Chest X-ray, PA view. Patient: 33 years old, sex F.
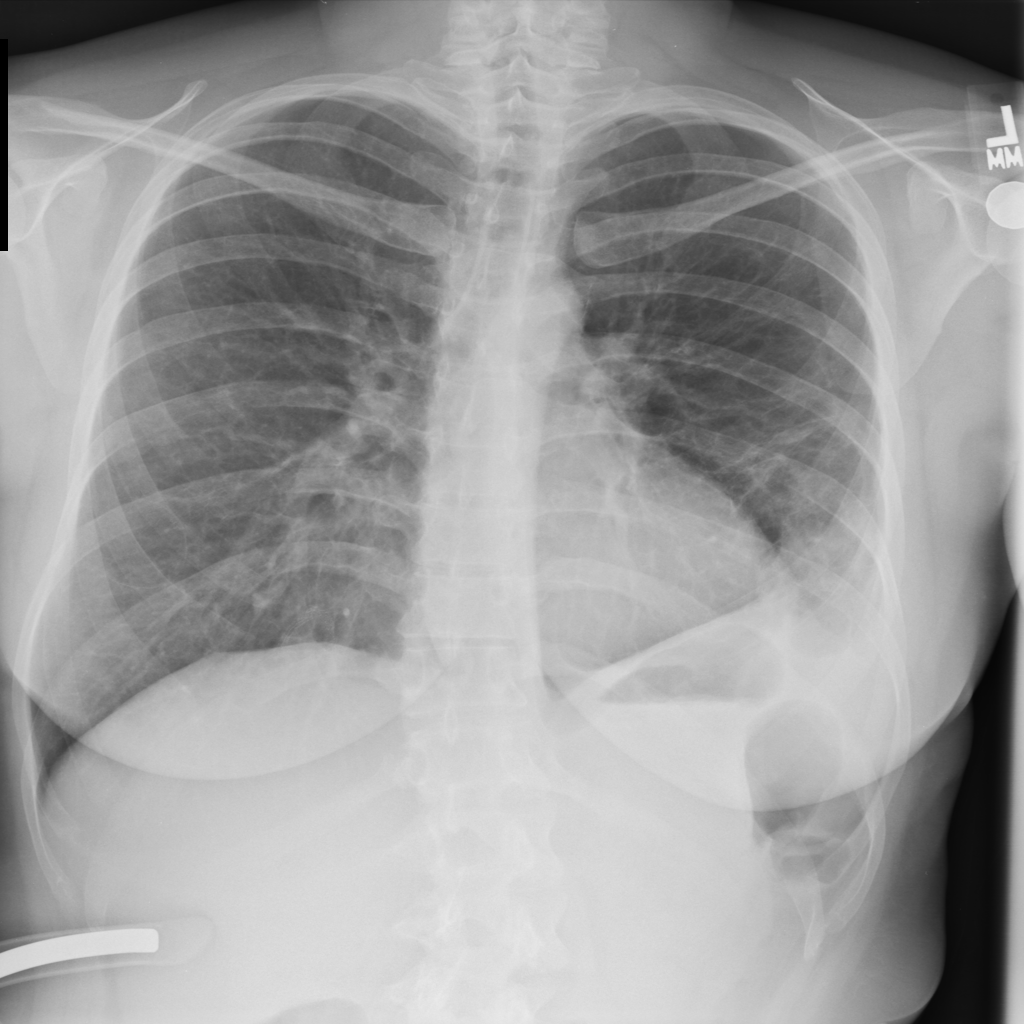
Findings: No Finding